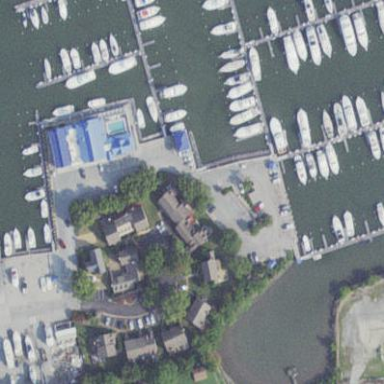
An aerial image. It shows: Commercial land with marina area for leisure activities.